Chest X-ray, AP view. Patient: 36 years old, sex F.
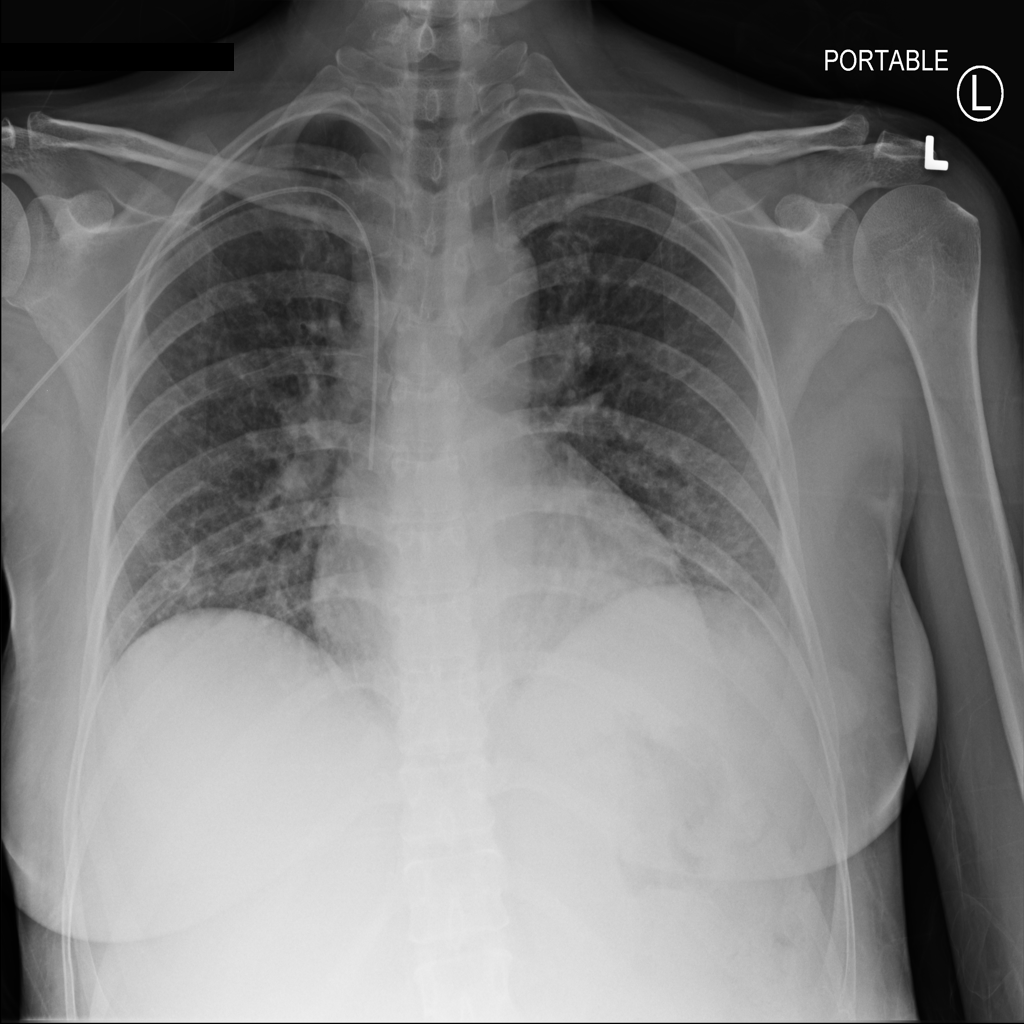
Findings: No Finding